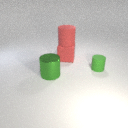
small green rubber cylinder to the right of large green metal cylinder